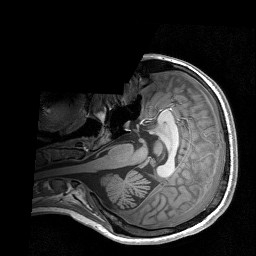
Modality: T1w
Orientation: axial
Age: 21
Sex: female
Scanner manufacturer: siemens
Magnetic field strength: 3 T
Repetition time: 1.9 s
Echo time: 0.00226 s